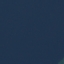
Label: SeaLake